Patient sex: F
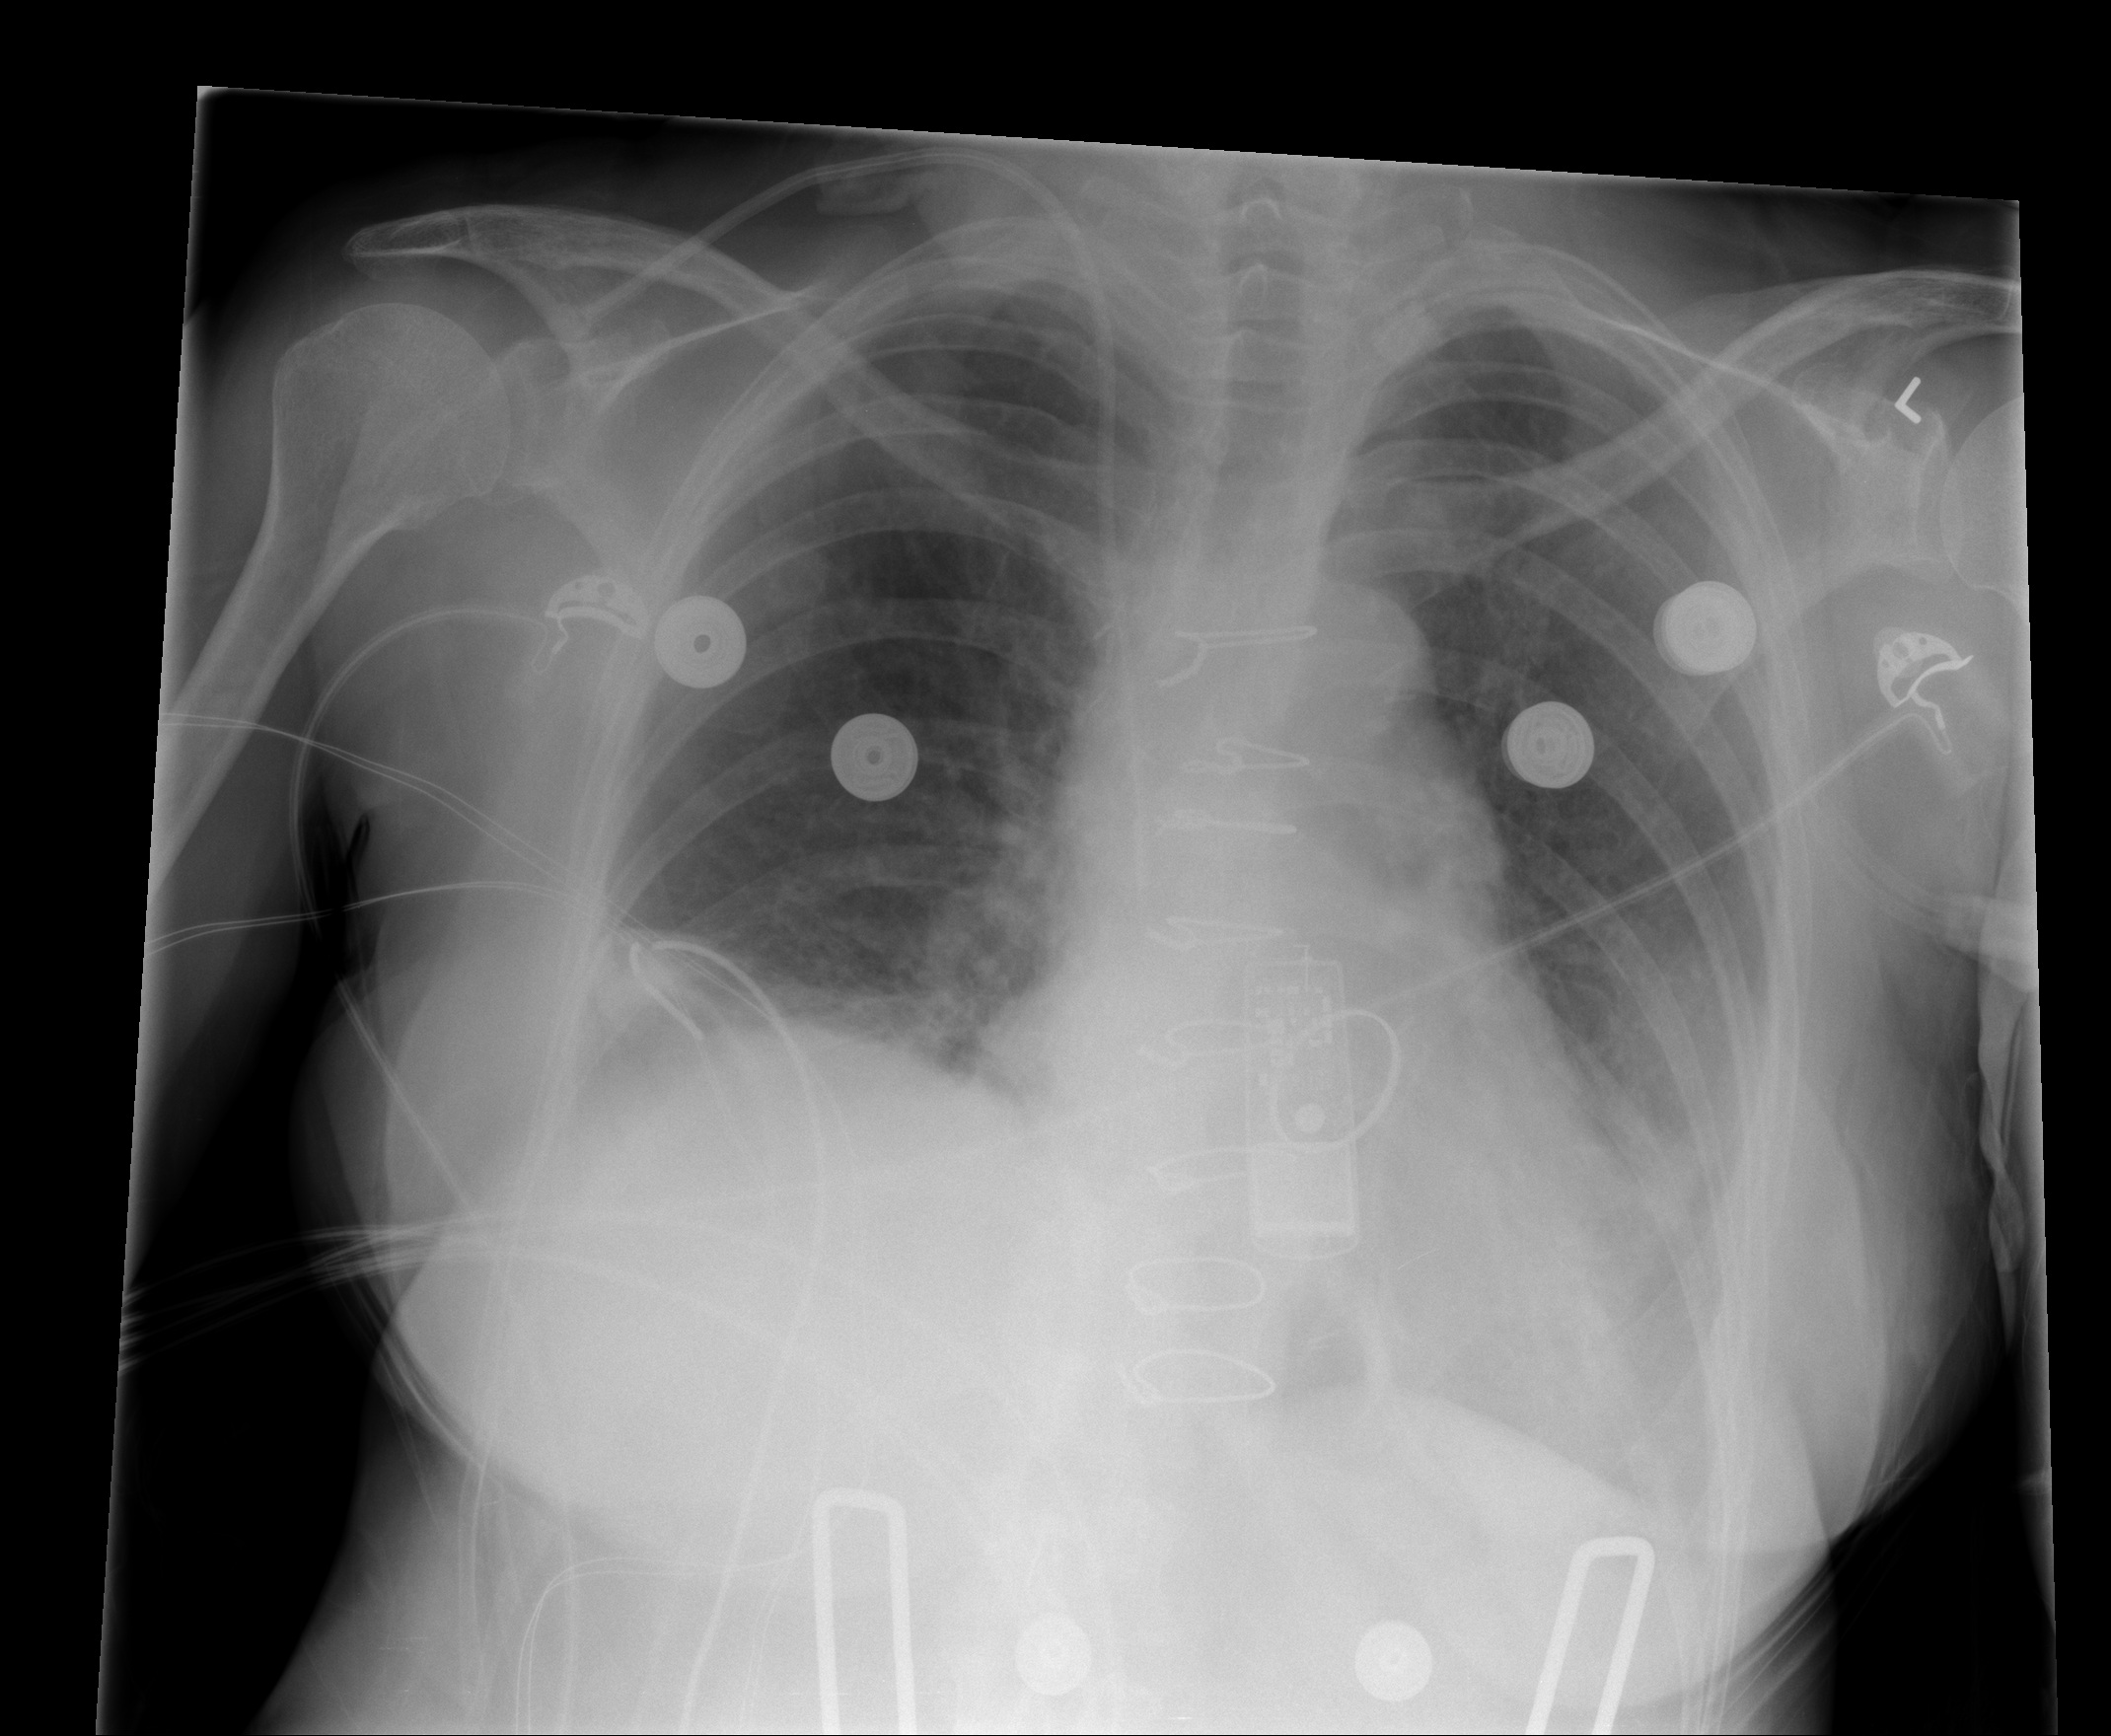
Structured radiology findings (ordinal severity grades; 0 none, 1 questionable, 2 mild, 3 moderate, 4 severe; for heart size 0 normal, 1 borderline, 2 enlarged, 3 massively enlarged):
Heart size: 0
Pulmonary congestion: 0
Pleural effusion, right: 1
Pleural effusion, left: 2
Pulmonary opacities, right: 0
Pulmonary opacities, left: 0
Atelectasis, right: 1
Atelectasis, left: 1